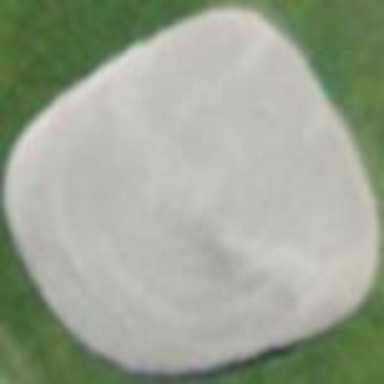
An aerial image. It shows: Golf bunker.